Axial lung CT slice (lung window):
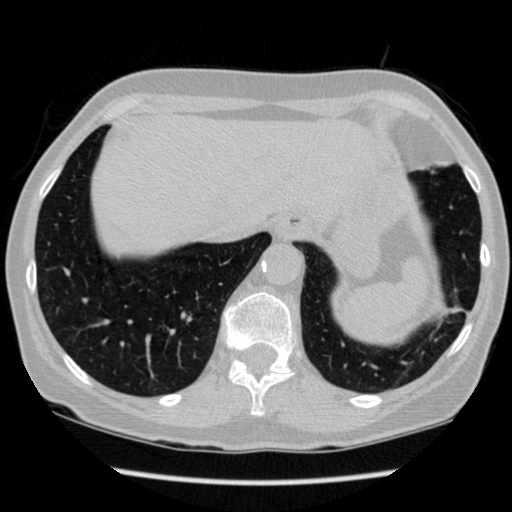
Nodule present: no